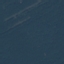
Land use / land cover: Forest